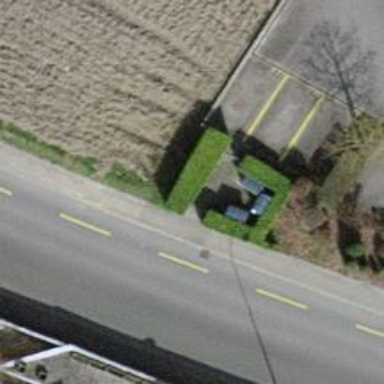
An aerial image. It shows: Hedge barrier.